Question: I know this is amateur stuff but I've been trying and trying to get this right and i can't seem to get a fix.

Please take a look at the website screenshot. I'm attempting to make the "call..." text to be inline and to the right of the best@flooring logo.
Here's the code HTML:
'''
<div class="level0">
<div class="topbar">
<h1><% title_content %></h1> <div class="facebookbutton"></div>
<div class="phonetop">Customer services: <strong><PHONE></strong></div>
</div>
</div>
<div class="header">
<div class="level0">
<div class="logonumber">
<a href="/" class="logo"><img src="<% secure_url %>images/logo.png?r=1" alt="<% title_content %>" /></a>
<div class="headernumber">
<h2>Call <br /> 01132 186 212 <br />for the best prices</h2></div>
</div>
<div class="headfloat">This contains all of the content located on the right hand side </div>
'''
CSS
'''
.level0{
width:970px;
margin:0px auto;
clear:both;
}
.topbar{
height:41px;
color:#747474;
/*text-shadow: 1px 1px 2px #000;*/
}
.header{
background:#fff;
height:166px;/*was 126*/
}
.logonumber {
float:left;
display:inline-block;
}
.logo{
display:block;
}
.headernumber{}
'''
contains the nav, the card images, basket and search.
Any help would be much appreciated.
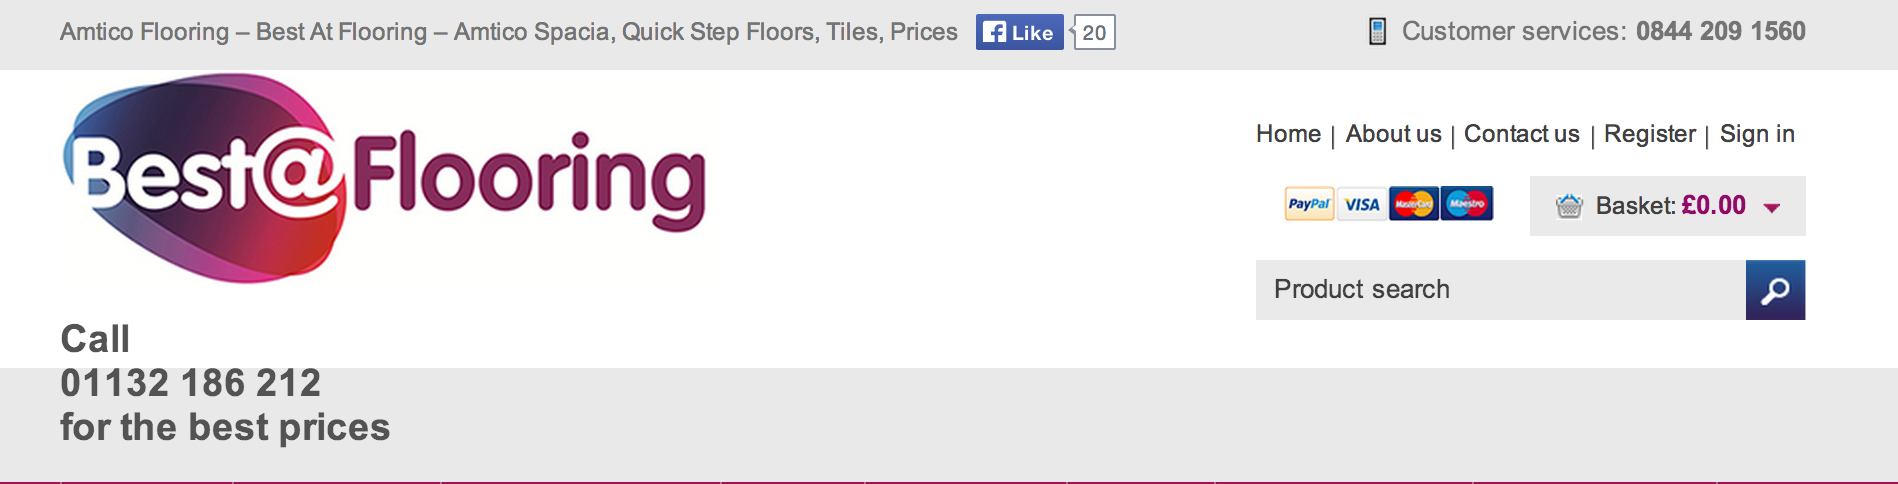
Answer: You need
'''
.headernumber {
float: left;
}
'''
and you also need to decrease the size of the '.headfloat' element because its width does not allow all three elements in the same line
so change the '.headfloat' rule to
'''
.headfloat {
float: right;
padding-top: 13px;
text-align: right;
width: 350px; /*was 460px*/
}
'''